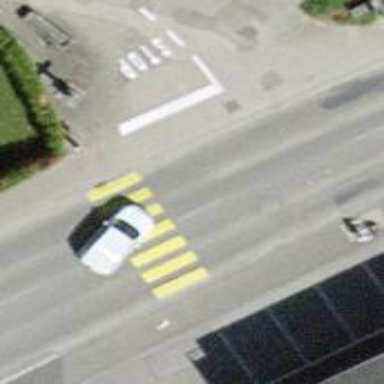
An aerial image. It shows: Marked crossing on the road.